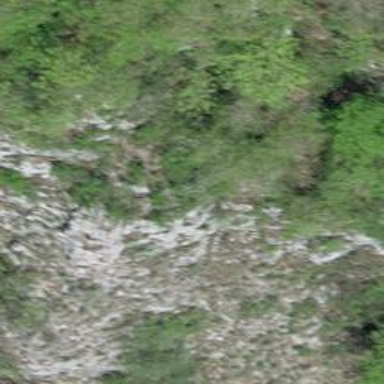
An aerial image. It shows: Cliff in nature.